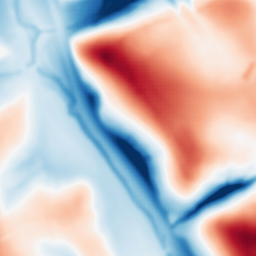
Category: multiscale
Decomposition family: dog_multiscale
Decomposition parameters: sigma_ratio: 1.6
n_scales: 6
base_sigma: 2
Upsampling method: sinc_hamming
Upsampling parameters: scale: 2
kernel_size: 4
Upsampling scale: 2